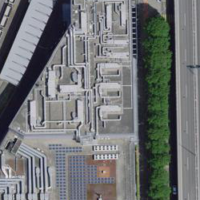
EUNIS habitat code: 57
Species observed at this site:
Curruca iberiae